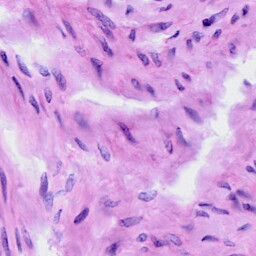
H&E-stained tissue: Cervix